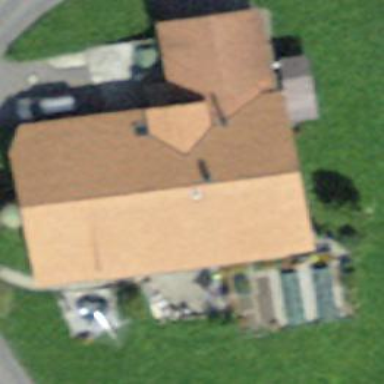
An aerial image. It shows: Farm building.